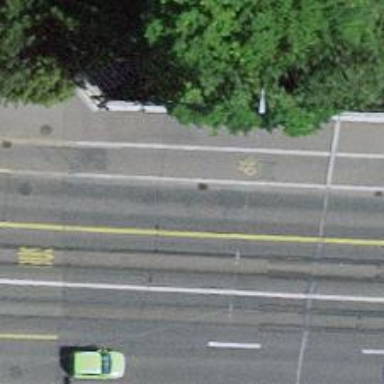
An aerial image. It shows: Primary highway viaduct with asphalt surface. It includes cycle track.